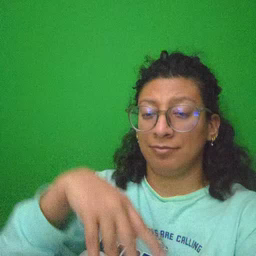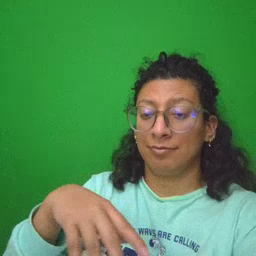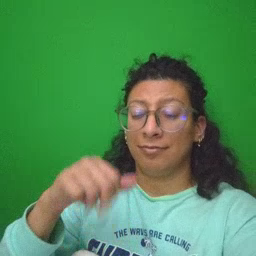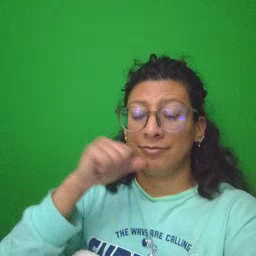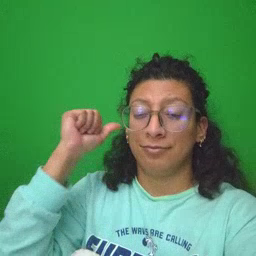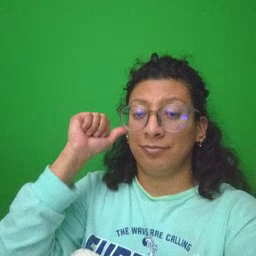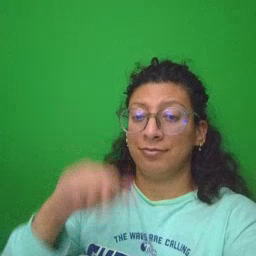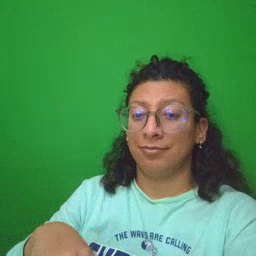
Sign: yesterday